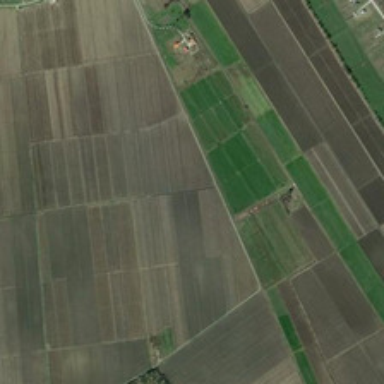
The little farm consists of grass and crops .